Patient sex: M
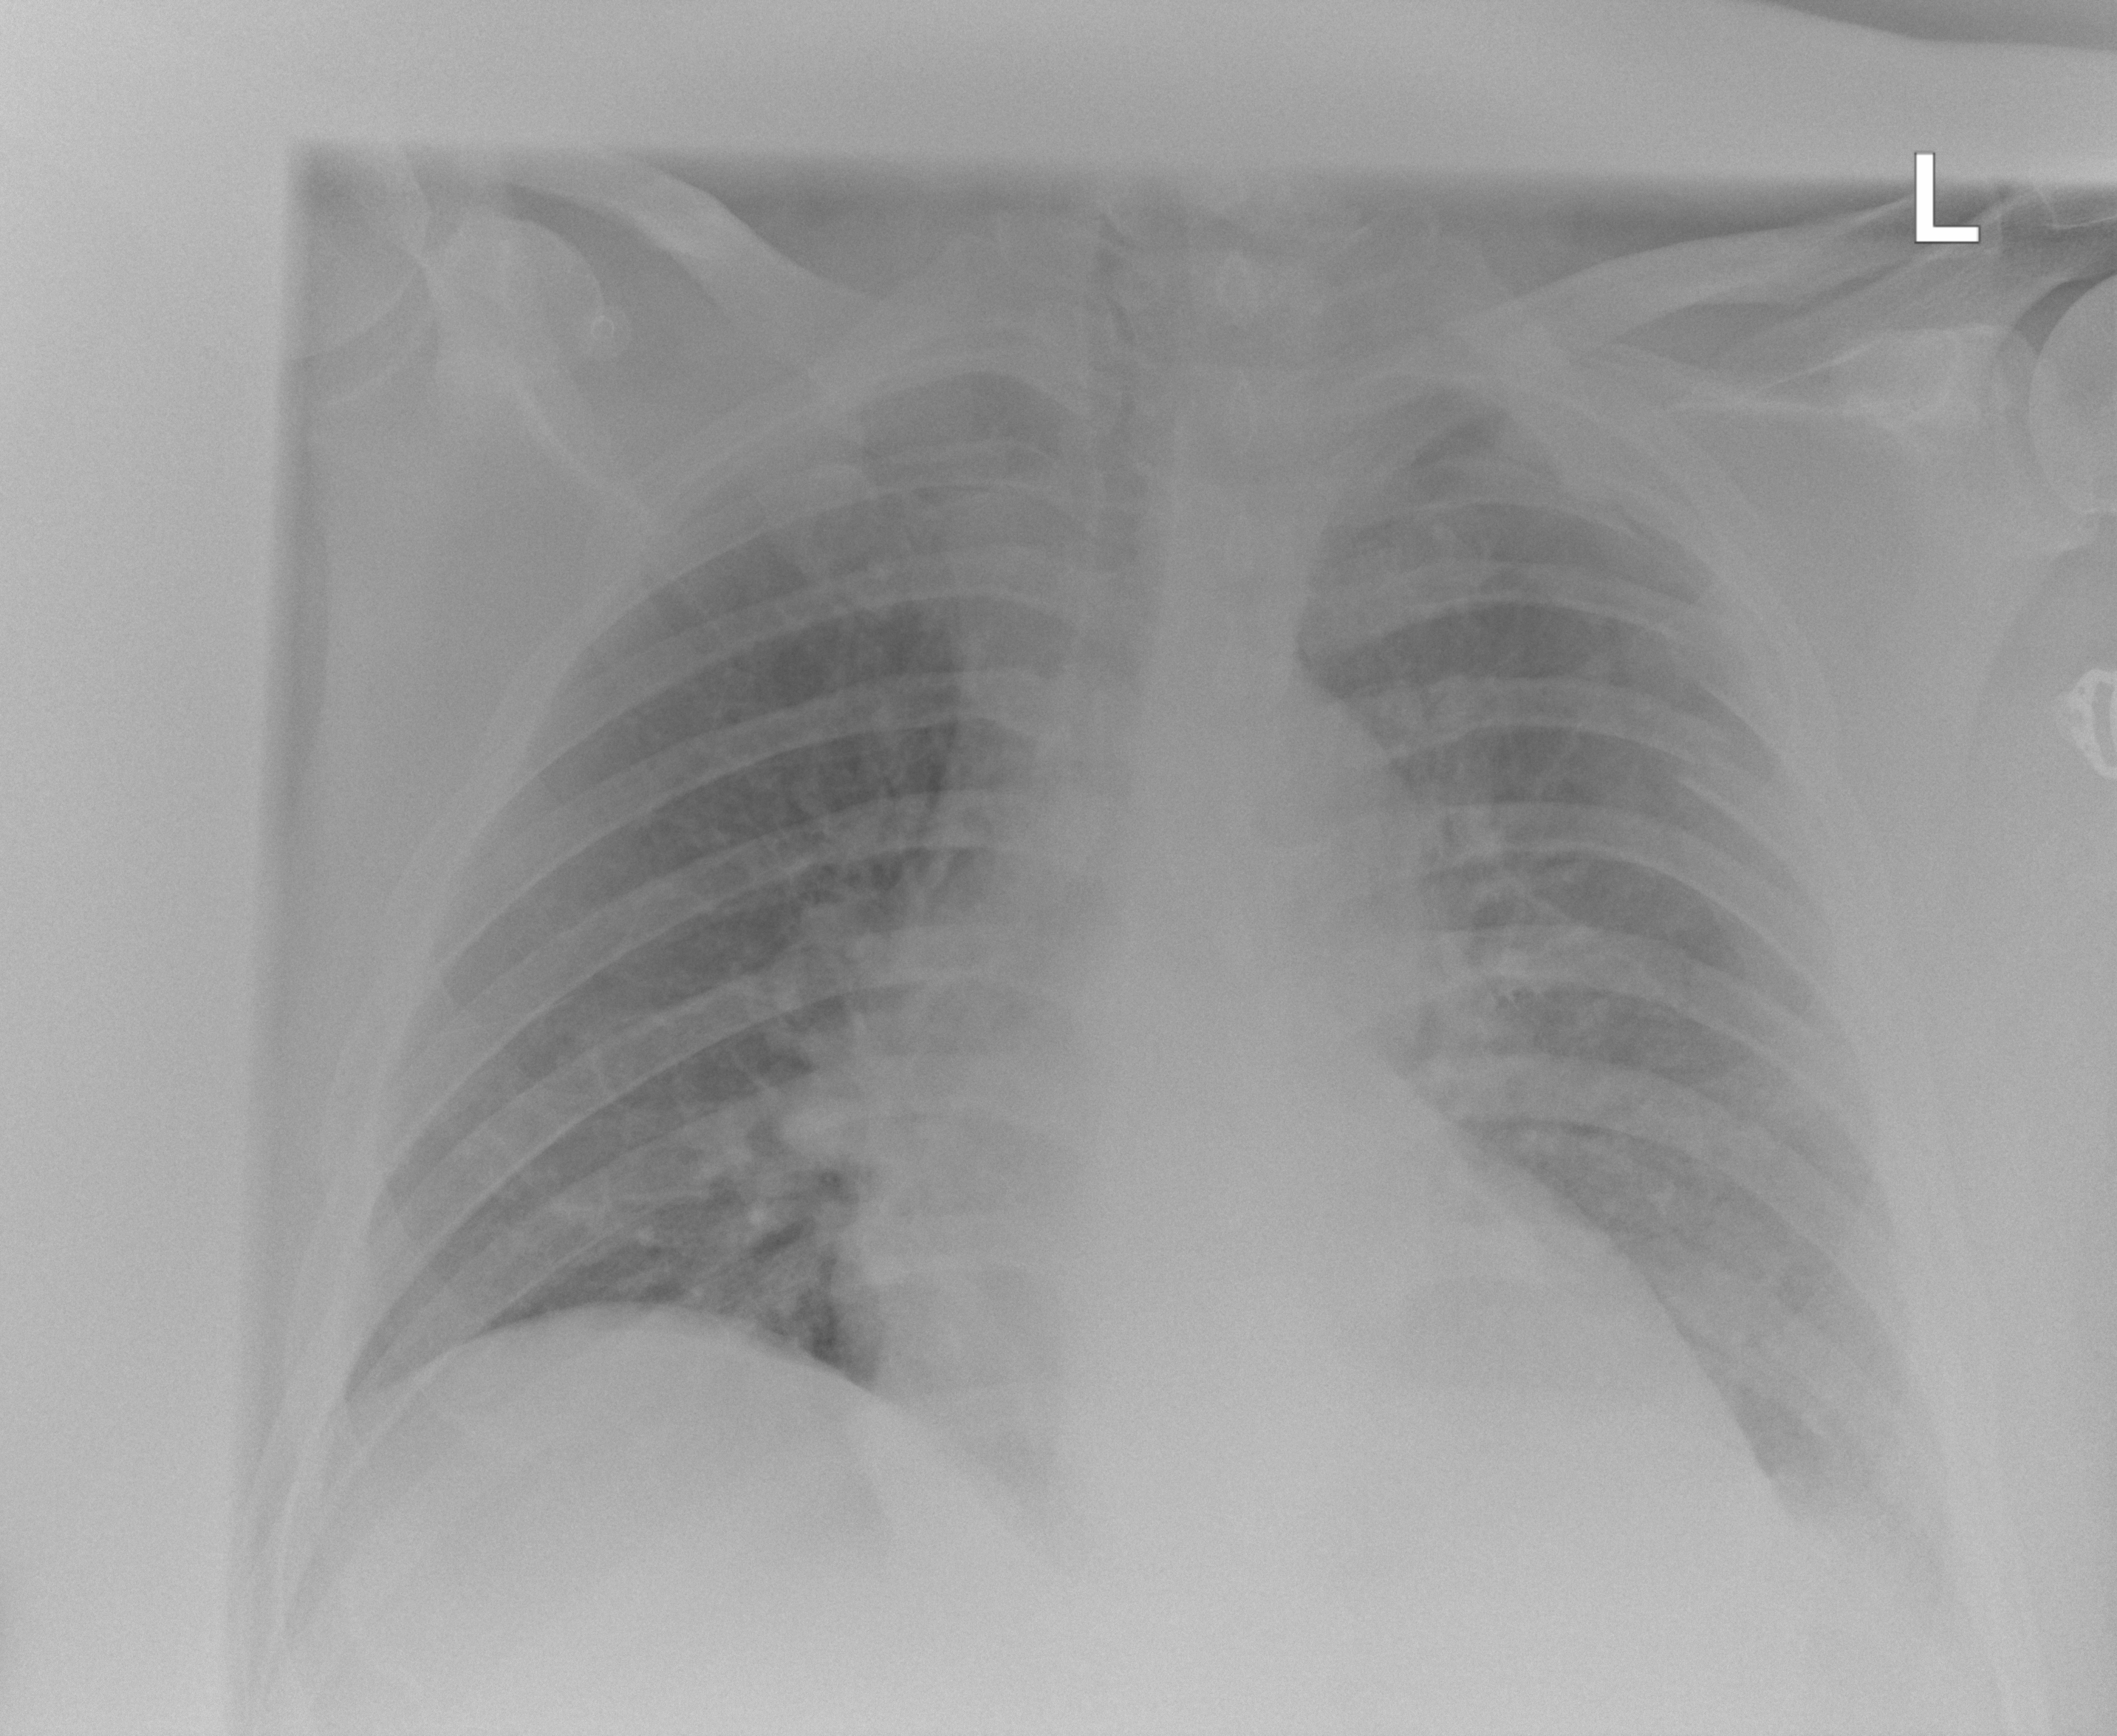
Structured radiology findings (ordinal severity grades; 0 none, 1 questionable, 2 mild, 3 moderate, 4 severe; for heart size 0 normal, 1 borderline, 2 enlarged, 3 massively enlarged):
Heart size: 1
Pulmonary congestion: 1
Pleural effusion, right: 0
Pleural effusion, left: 2
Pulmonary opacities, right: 0
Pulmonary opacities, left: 0
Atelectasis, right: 2
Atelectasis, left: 2